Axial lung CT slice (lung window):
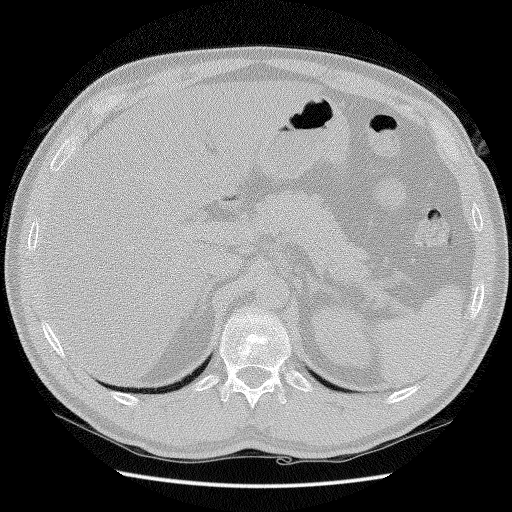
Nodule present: no